Question: How can I get 'y' from a function of 'p' where the is also a variable (possible between 0 and 1? Or whatever is best?).

I am presuming 'p' is always between 1 and 0, as is the output 'y'.
The graphic is just an illustration, I don't need that exact curve but something close to this idea.
Pseudo code is good enough as an answer or something c-style (c, javascript, etc).
To give a little context, I have a mapping function where one parameter can be the - what I have called - easing function. There are based on the penner equations. So, for example if I wanted to do a easeIn I would provide:
'''
function (p) { return p * p; };
'''
But I would love to be able to do what is in the images: varying the ease dynamically. With a function like:
'''
function (p, curviness) { return /* something */; }
'''
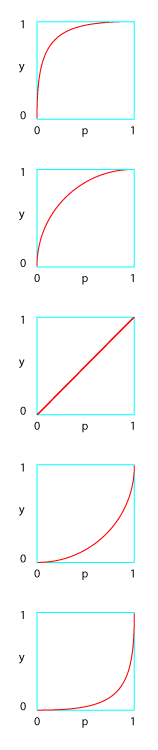
Answer: You might try messing around with a <URL>
Ok, so the equation for the superellipse is as follows:
'''
abs(x/a)^n + abs(y/b)^n = 1
'''
You're going to be working in the range from [0,1] in both so we can discard the absolute values.
The 'a' and 'b' are for the major and minor ellipse axes; we're going to set those to 1 (so that the superellipse only stretches to +/-1 in either direction) and only look at the first quadrant ([0, 1], again).
This leaves us with:
'''
x^n + y^n = 1
'''
You want your end function to look something like:
'''
y = f(p, n)
'''
so we need to get things into that form (solve for y).
Your initial thought on what to do next was correct (but the variables were switched):
'''
y^n = 1 - p^n
'''
substituting your variable 'p' for 'x'.
Now, initially I'd thought of trying to use a 'log' to isolate 'y', but that would mean we'd have to take 'log_y' on both sides which would not isolate it. Instead, we can take the nth root to cancel the 'n', thus isolating 'y':
'''
y = nthRoot(n, 1 - p^n)
'''
If this is confusing, then this might help: square rooting is just raising to a power of '1/2', so if you took a square root of 'x' you'd have:
'''
sqrt(x) == x^(1/2)
'''
and what we did was take the nth root, meaning that we raised things to the '1/n' power, which cancels the 'n'th power the 'y' had since you'd be multiplying them:
'''
(y^n)^(1/n) == y^(n * 1/n) == y^1 == y
'''
Thus we can write things as
'''
y = (1 - p^n)^(1/n)
'''
to make things look better.
So, now we have an equation in the form
'''
y = f(p, n)
'''
but we're not done yet: this equation was working with values in the first quadrant of the superellipse; this quadrant's graph looks different from what you wanted -- you wanted what appeared in the second quadrant, only shifted over.
We can rectify this by inverting the graph in the first quadrant. We'll do this by subtracting it from 1. Thus, the final equation will be:
'''
y = 1 - (1 - p^n)^(1/n)
'''
which works just fine by my TI-83's reckoning.
In the Wikipedia article, they mention that when 'n' is between '0' and '1' then the curve will be bowed down/in, when 'n' is equal to '1' you get a straight line, and when 'n' is greater than '1' then it will be bowed out. , since we're subtracting things from '1', (So '0' thru '1' means it's bowed out, and greater than '1' means it's bowed in).
And there you have it -- I hope that's what you were looking for :)